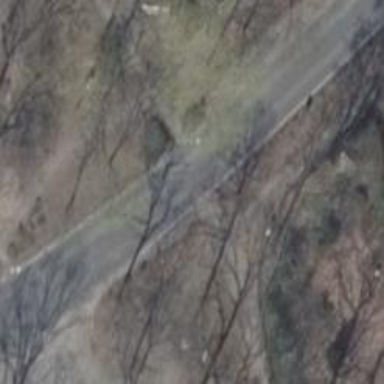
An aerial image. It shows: Unmarked road crossing.